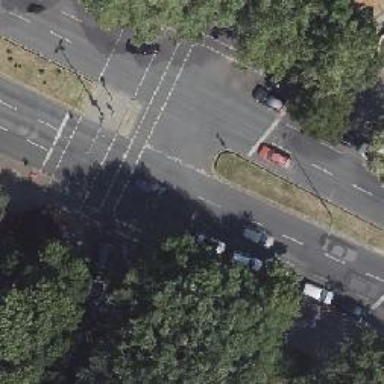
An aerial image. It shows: Road with dashed lane dividers on the left and solid road dividers on the right.